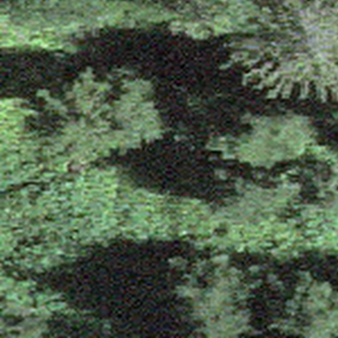
Label: other